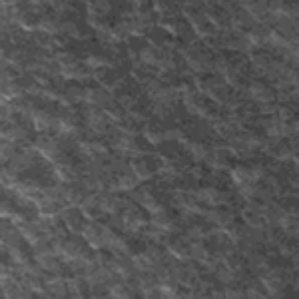
Label: frost